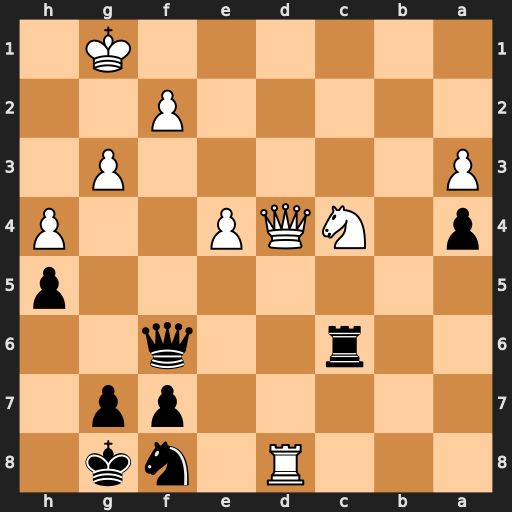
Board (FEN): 3R1nk1/5pp1/2r2q2/7p/p1NQP2P/P5P1/5P2/6K1
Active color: b
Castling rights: -
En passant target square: -
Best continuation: Qxd4 Rxd4 Ne6 Rd5 Rxc4